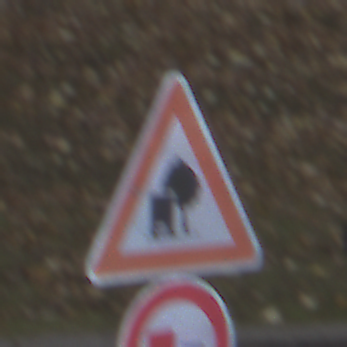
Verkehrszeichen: UnzureichendesLichtraumprofil
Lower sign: UeberholverbotKraftfahrzeuge
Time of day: MorningAfternoon
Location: Outdoor (Urban)
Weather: Overcast
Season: NotSpecified
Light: Natural